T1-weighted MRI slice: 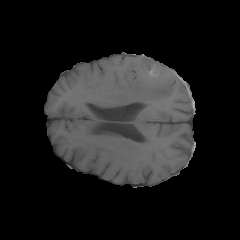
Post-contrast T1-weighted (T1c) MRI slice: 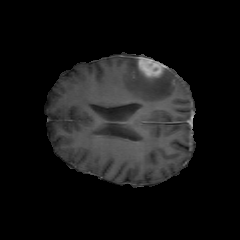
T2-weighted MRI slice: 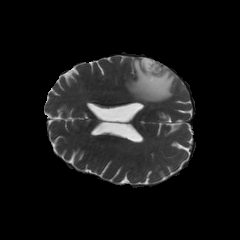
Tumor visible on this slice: yes